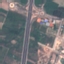
Land use / land cover class: Highway